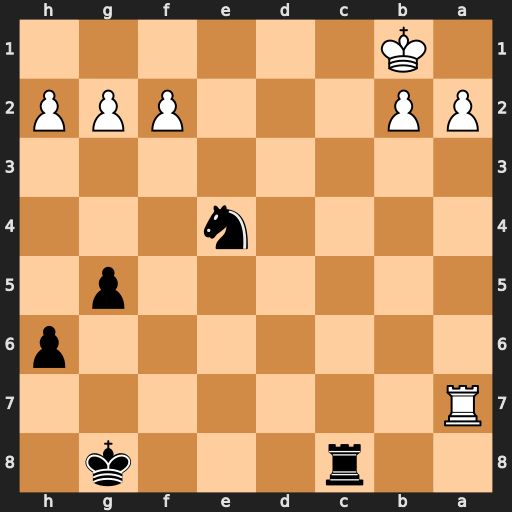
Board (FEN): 2r3k1/R7/7p/6p1/4n3/8/PP3PPP/1K6
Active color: b
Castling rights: -
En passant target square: -
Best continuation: Nd2+ Ka1 Rc1#